Field crop: maize
Growth stage: 2
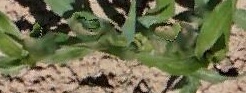
Species: maize